Question:
this is the data template using my ViewModel
'''
<DataTemplate DataType="{x:Type viewModels:MultipleKeysSectionViewModel}" >
<views:TabListItemUserControl Text="{Binding Header}"/>
</DataTemplate>
'''
here is my list of radio buttons
'''
<ListView ItemsSource="{Binding Tabs.Keys}" Grid.Column="1" HorizontalAlignment="Right" Visibility="{Binding IsMultiple, Converter={StaticResource boolToVis}} SelectedItem="{Binding SelectedParameterName}">
<ItemsControl.ItemsPanel>
<ItemsPanelTemplate>
<StackPanel Orientation="Horizontal"/>
</ItemsPanelTemplate>
</ItemsControl.ItemsPanel>
<ItemsControl.ItemTemplate>
<DataTemplate>
<RadioButton Content="{Binding}" Margin="0,0,5,0" GroupName="FilterParameters"/>
</DataTemplate>
</ItemsControl.ItemTemplate>
</ListView>
'''
here is my property
'''
private string _selectedParameterName;
public string SelectedParameterName
{
get { return _selectedParameterName; }
set
{
_selectedParameterName = value;
RaisePropertyChanged(() => SelectedParameterName);
}
}
'''
this is my the collection I bind the ListView into
'''
public Dictionary<string, RegisterListViewModel> Tabs { get; set; }
'''
however when I clicked the radio button it doesn't go to Set of the SelectedParameterName property
only when i hit the "box" containing the name of the radio button Set is executed.
Has anyone come across this issue before ?
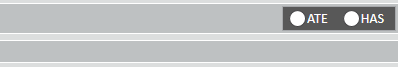
Answer: the 'IsChecked' property of the 'RadioButton' is not bound to anything, therefore clicking on the 'RadioButton' will do nothing.
Change your RadioButton to this:
'''
<RadioButton Content="{Binding}" Margin="0,0,5,0"
IsChecked="{Binding IsSelected, RelativeSource={RelativeSource AncestorType=ListViewItem}}"/>
'''